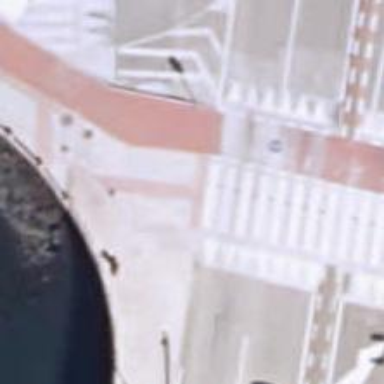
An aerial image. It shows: Kerb barrier.